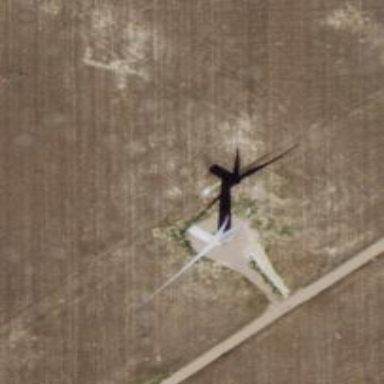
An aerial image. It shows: Wind generator powered by wind turbine.